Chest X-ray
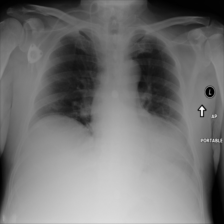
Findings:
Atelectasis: negative
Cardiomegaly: negative
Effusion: negative
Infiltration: negative
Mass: negative
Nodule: negative
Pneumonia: negative
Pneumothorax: negative
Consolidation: negative
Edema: negative
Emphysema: negative
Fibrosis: negative
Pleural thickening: negative
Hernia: negative